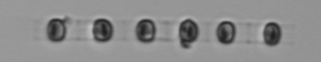
Label: Skeletonema